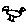
Label: bird